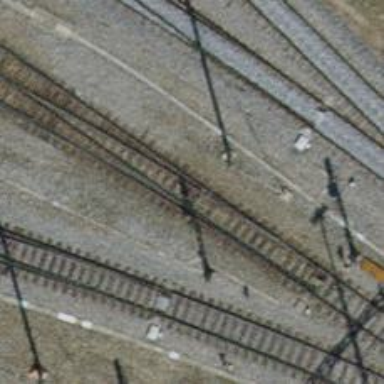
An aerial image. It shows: Single-track electrified railway service yard with contact line for trains.